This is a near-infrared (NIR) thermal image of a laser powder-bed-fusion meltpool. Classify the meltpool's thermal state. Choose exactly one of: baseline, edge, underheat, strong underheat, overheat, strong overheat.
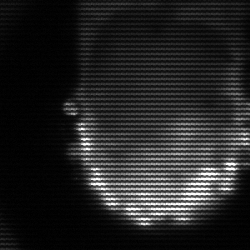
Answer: baseline